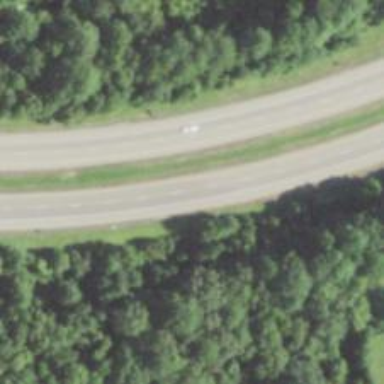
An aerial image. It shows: This image shows trunk highway that functions as expressway.